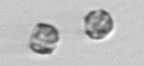
Label: Thalassiosira_sp_aff_mala